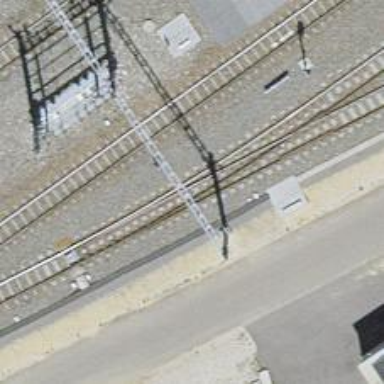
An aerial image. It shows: Railway switch.